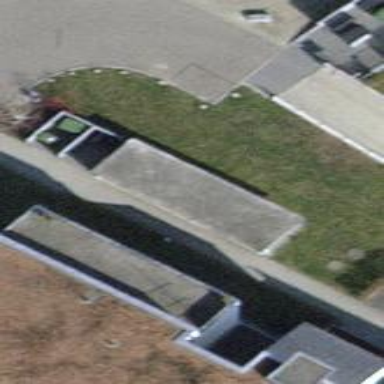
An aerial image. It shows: View of roof of building.